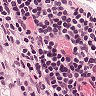
Metastatic tissue present: yes